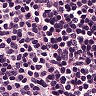
Metastatic tissue present: no